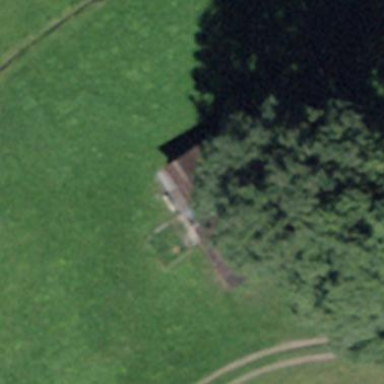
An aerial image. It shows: Rural barn.